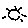
Label: sun